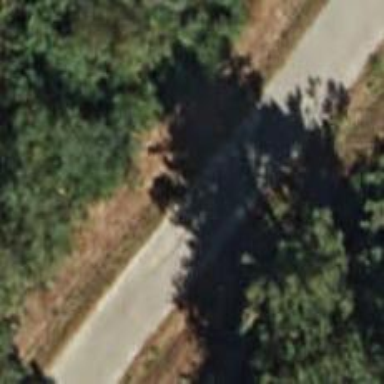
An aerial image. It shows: Unclassified road.